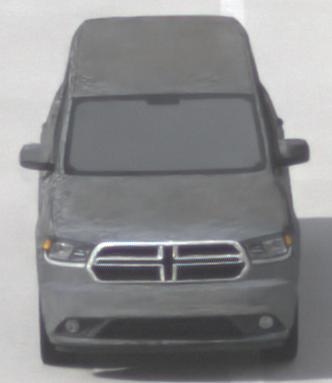
Make: Dodge
Model: Durango
Detailed model: Gen. 3
Model produced from: 2010
Doors: 5
Color: gray
Road condition: dry road
Daytime: morning or afternoon
Contrast: low contrast